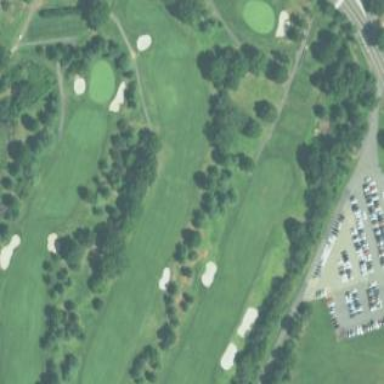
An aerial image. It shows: Golf fairway surrounded by grass.